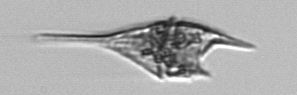
Label: Tripos_lineatus